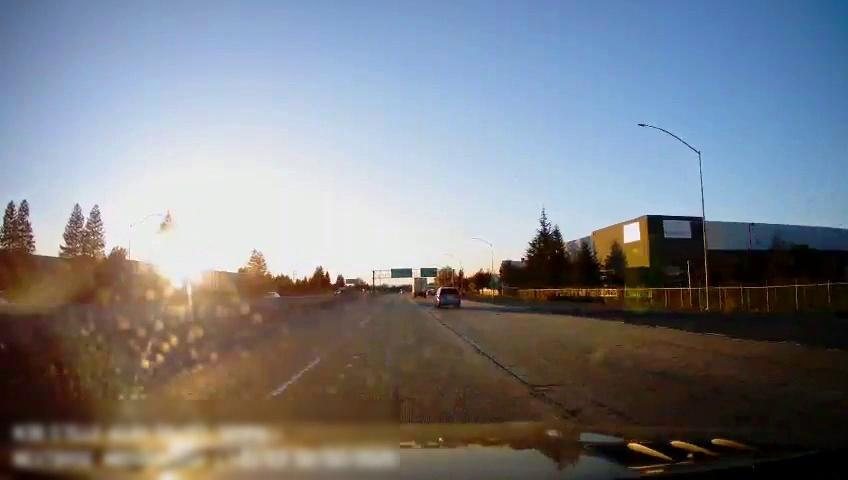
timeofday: Day
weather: Sunny
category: Drivable Space
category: Vehicles | Car
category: Vehicles | Car
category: Vehicles | Truck
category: Lanes | Current Lane
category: Lanes | Alternate Lane
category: Lanes | Alternate Lane
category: Traffic | Signs
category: Traffic | Signs